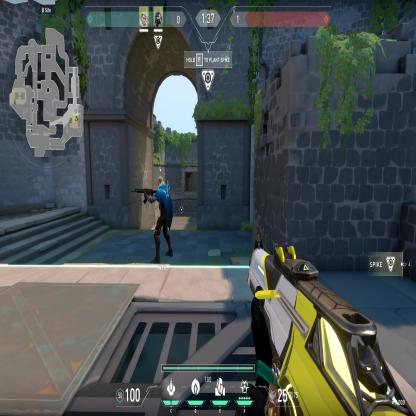
Label: teammate